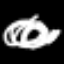
Label: frog